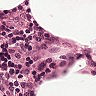
Metastatic tissue present: no